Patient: sex M, age 48
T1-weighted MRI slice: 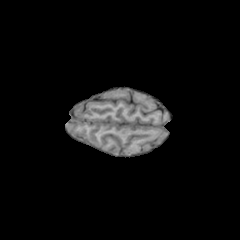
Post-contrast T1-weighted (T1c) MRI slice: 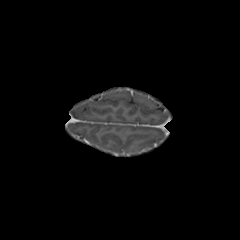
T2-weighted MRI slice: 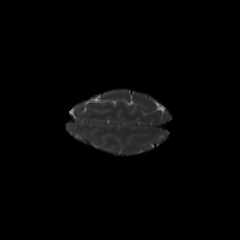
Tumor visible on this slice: yes
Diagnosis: Glioblastoma, IDH-wildtype
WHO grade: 4